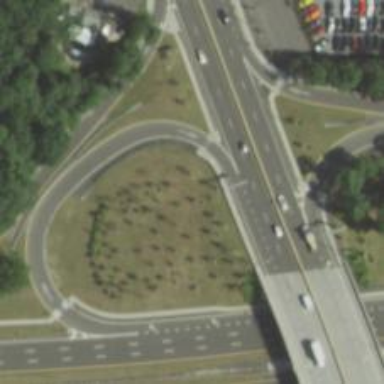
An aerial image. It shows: Trunk link highway.